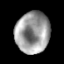
Tissue: skin
Cell type: Others
Senescence score: 0.8141
Nuclear area (px): 1378
Mean DAPI intensity: 155.457